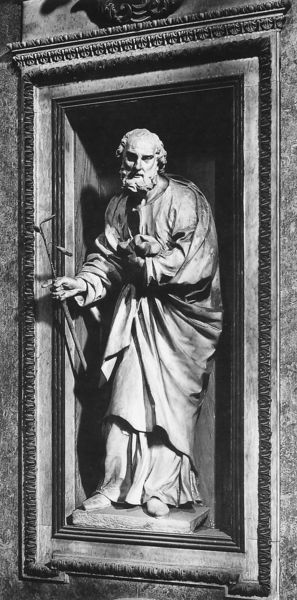
Titel: San Giuseppe
Künstler: Ercole Ferrata
Standort: Rom, S. Nicola da Tolentino, cappella Gavotti (EU - I - Latium)
Schlagwörter: hand, kopf, mann, schatten, umhang, weiß, grau, licht, mund, nase, schwarz, stirn, alt, bart, hemd, wand, architektur, arm, augen, falten, halten, rahmen, sockel, stein, vollbart, bild, hände, innenraum, kirche, auge, figur, gewand, haare, stehend, innen, pflanze, gebeugt, locken, stock, skulptur, statue, gehstock, schuhe, stab, füsse, brauen, ornamente, bildhauerei, plastik, foto, nische, stütze, kloster, rechteck, schwarzweiß, werkzeug, antik, pastor, gebückt, heiliger, petrus, bildhauer, kirhce, abt, gewandt, raufen, bucklig, stehnd